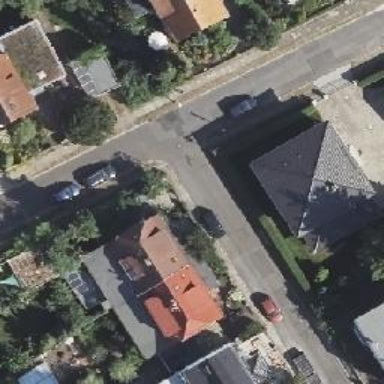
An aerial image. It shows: Residential road with sidewalks on both sides.